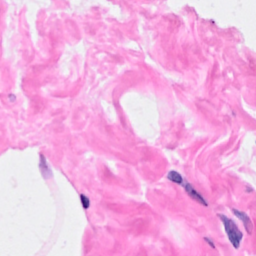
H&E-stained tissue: Breast